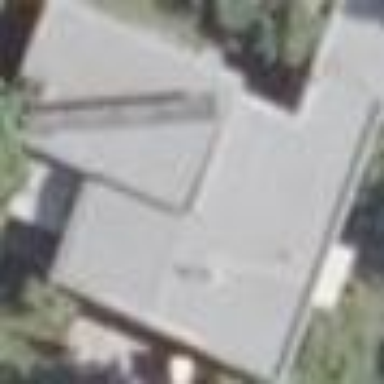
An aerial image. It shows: House with flat roof.